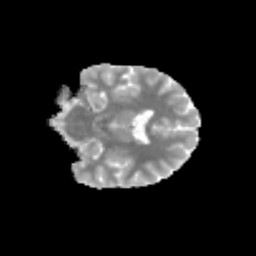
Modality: MD
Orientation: coronal
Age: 11
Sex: female
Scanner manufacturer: siemens
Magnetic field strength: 3 T
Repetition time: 3.8 s
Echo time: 0.07 s